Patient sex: M
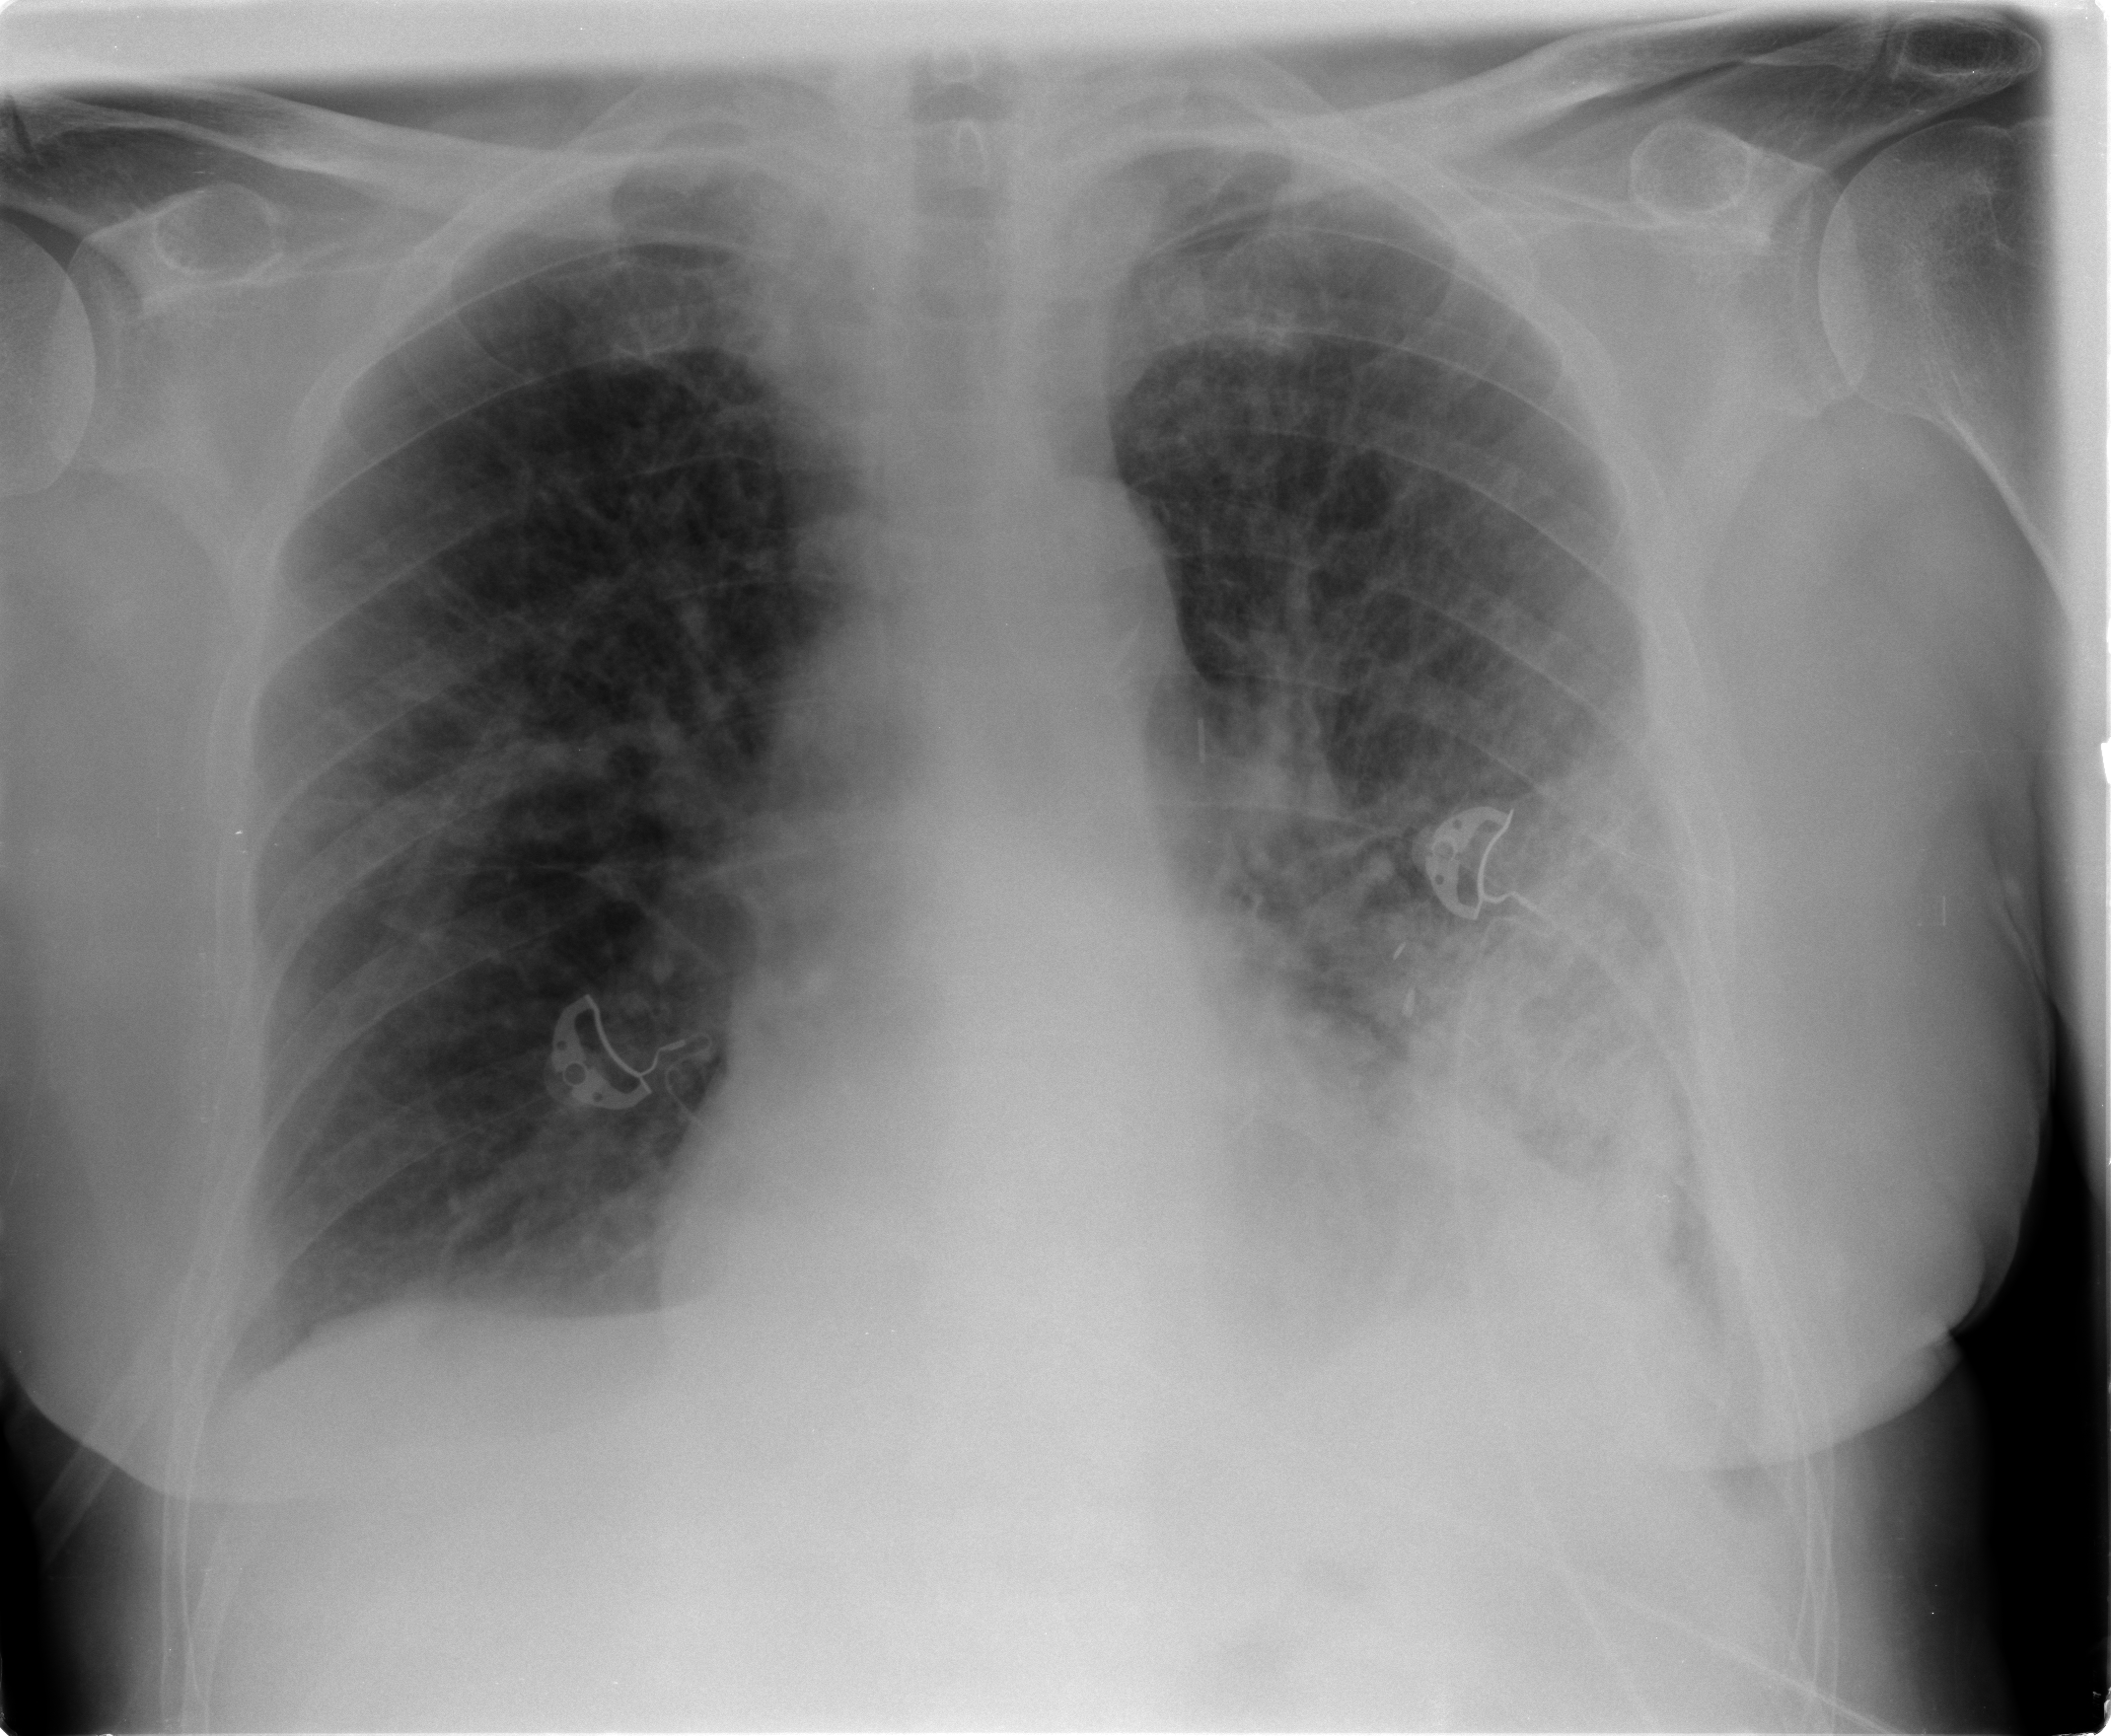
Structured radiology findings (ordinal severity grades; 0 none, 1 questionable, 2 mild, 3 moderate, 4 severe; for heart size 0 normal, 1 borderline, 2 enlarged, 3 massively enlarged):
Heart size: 2
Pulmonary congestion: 2
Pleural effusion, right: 0
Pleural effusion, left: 2
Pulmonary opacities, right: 0
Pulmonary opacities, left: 3
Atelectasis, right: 2
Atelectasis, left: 2